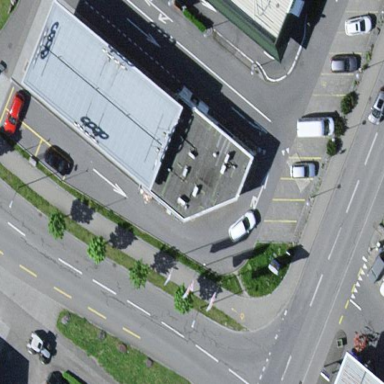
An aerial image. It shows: Commercial building.